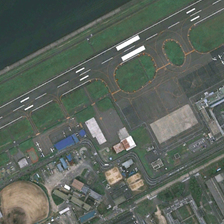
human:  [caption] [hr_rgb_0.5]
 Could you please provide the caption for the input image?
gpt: some planes are in an airport near some buildings .

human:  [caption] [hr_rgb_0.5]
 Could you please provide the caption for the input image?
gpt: some planes are in an airport near some buildings .

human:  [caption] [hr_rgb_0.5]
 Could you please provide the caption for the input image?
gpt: some planes are in an airport near some buildings .

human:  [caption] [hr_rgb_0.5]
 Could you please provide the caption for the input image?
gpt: some planes are in an airport near some buildings .

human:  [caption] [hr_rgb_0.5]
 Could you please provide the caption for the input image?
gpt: some planes are in an airport near some buildings .